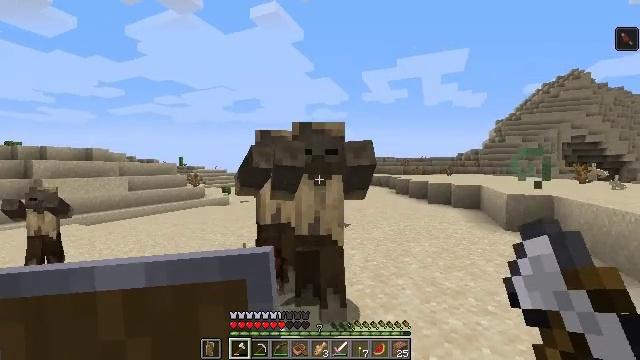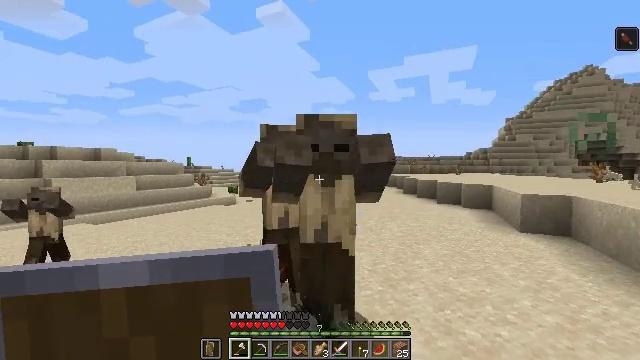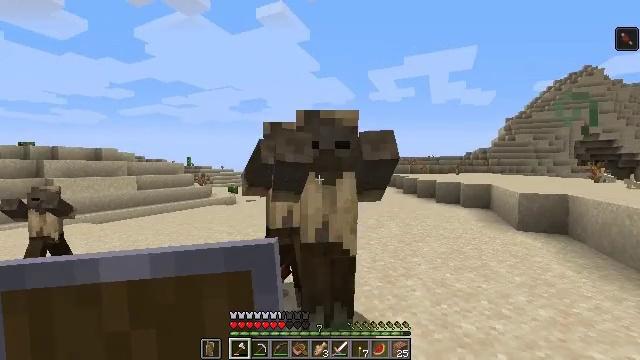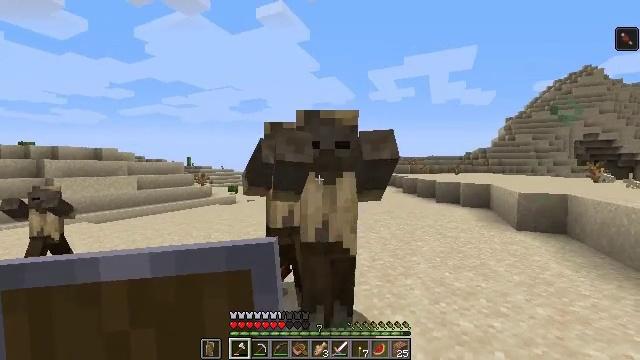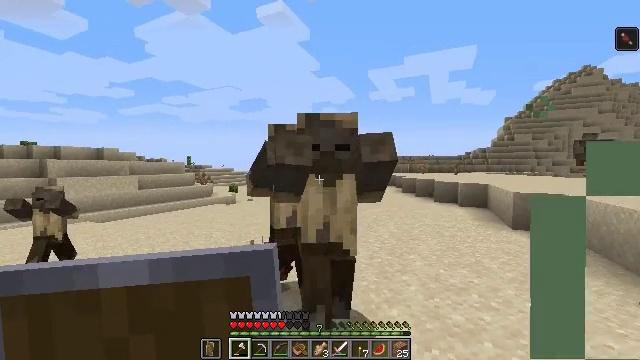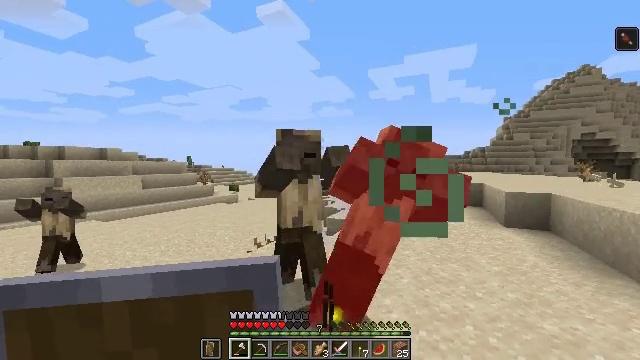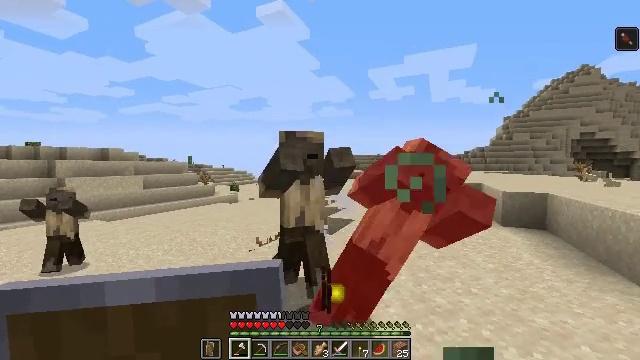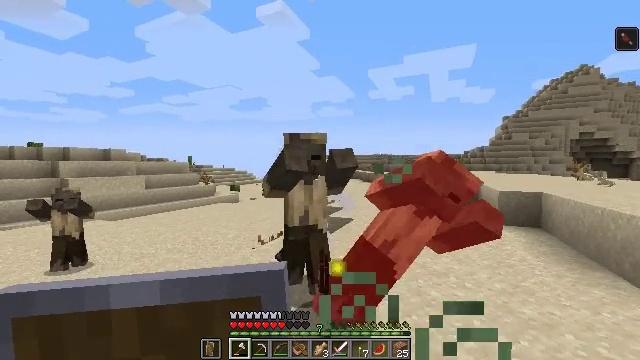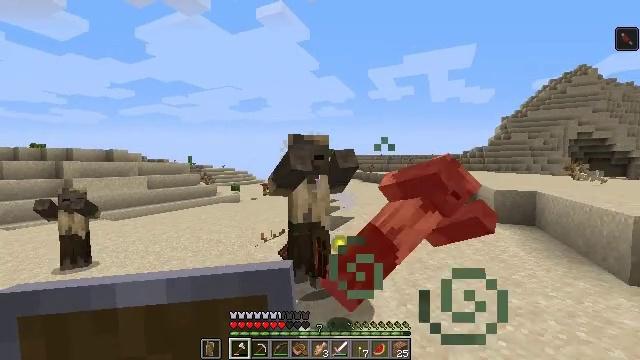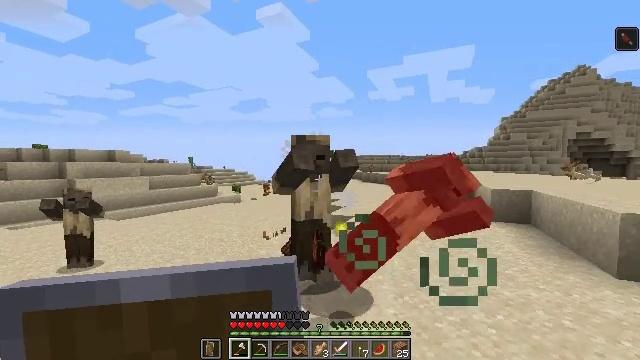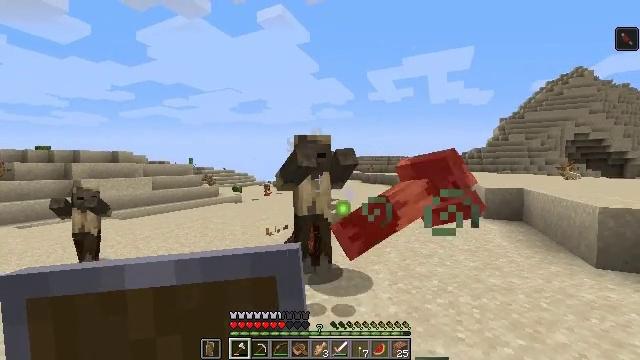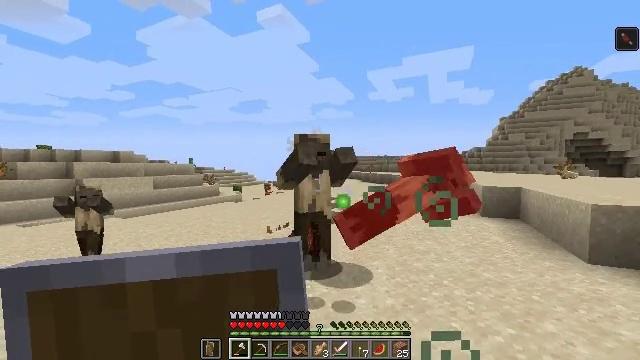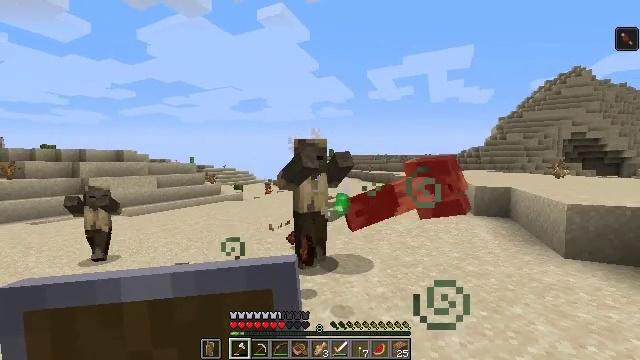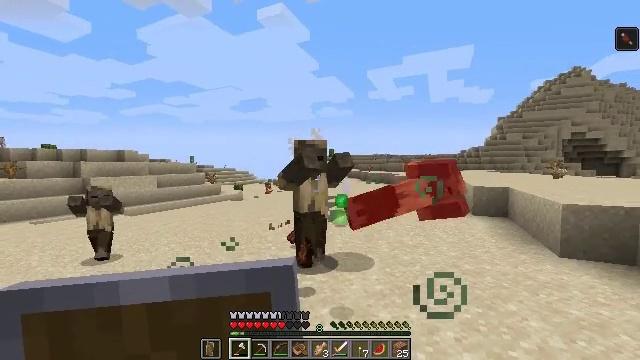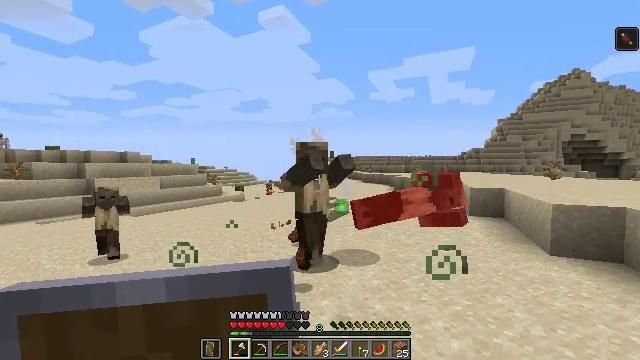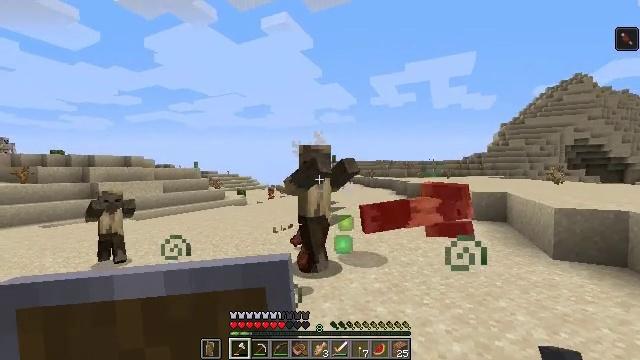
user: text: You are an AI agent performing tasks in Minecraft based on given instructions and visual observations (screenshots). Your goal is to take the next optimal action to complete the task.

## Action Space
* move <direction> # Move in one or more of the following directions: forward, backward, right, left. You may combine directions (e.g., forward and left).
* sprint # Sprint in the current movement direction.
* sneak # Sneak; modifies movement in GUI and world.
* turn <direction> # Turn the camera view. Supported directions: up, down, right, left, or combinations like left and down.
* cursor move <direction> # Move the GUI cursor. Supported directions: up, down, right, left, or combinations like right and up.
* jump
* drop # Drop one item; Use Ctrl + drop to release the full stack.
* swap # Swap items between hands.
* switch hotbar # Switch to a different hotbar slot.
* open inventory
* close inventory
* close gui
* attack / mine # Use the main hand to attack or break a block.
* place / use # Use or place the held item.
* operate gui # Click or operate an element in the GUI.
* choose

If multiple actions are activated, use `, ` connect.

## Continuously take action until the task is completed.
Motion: motion action
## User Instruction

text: Eliminate mobs.
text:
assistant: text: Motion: move back, turn left, attack / mine
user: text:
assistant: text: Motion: move back, attack / mine
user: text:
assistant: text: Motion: move back
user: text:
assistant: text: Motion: move back
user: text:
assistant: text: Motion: move back
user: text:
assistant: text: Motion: move back
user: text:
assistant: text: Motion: move back
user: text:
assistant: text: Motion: move back
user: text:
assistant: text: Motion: move back
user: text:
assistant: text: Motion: move back
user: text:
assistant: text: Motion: move back
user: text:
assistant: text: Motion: move back
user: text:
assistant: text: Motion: move back
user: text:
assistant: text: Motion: no_op
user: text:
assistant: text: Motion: move forward
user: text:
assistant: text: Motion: move forward
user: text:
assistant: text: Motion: move forward
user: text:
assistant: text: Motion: move forward
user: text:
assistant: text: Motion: move forward
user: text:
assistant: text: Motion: move forward
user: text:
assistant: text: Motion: move forward
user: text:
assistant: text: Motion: turn right, attack / mine
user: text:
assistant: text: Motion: move back, turn right, attack / mine
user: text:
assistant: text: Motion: move back
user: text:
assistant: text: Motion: move back
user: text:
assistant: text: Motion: move back
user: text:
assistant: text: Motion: no_op